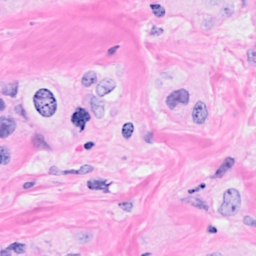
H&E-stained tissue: Breast